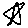
Label: star